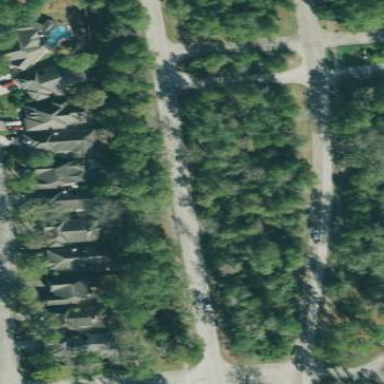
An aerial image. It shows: Island traffic calming feature within forested area.